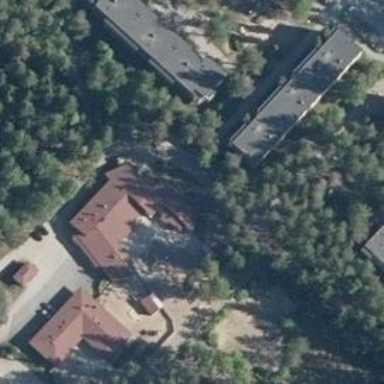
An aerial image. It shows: Kindergarten building.